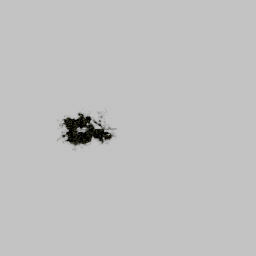
Label: nature